I will show an image sequence of human cooking. I have annotated the images with numbered circles. Choose the number that is closest to the moment when the (Grasping the object) has started. You are a five-time world champion in this game. Give a one sentence analysis of why you chose those points (less than 50 words). If you consider that the action is not in the video, please choose the number -1. Provide your answer at the end in a json file of this format: {"points": []}
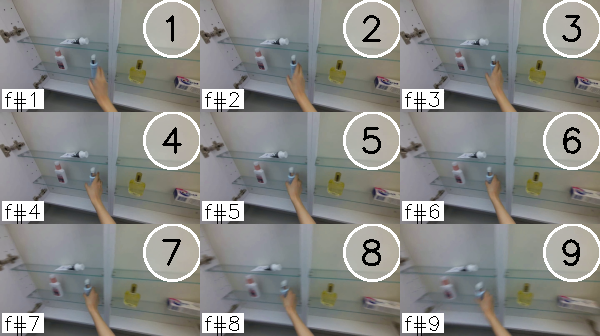
Frame 5 shows the clearest moment of hand-object contact.
{"points": [5]}